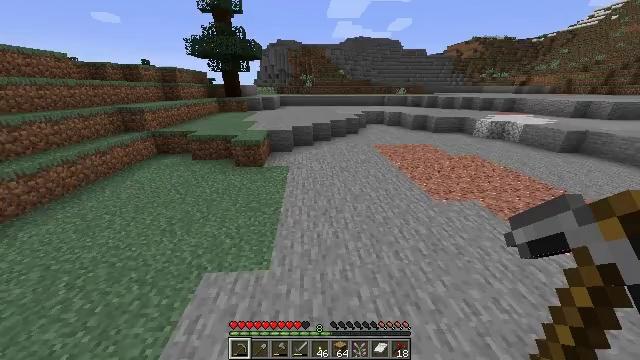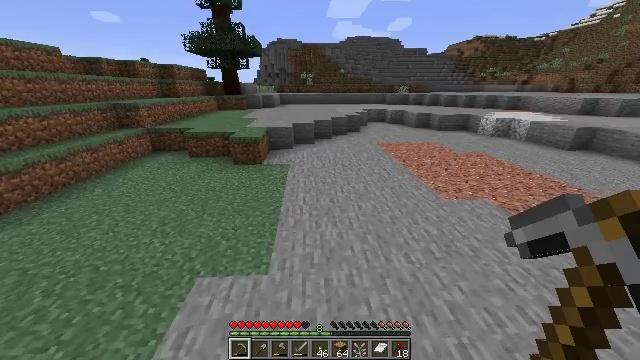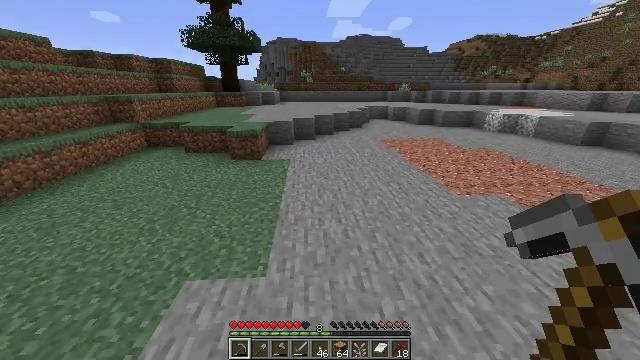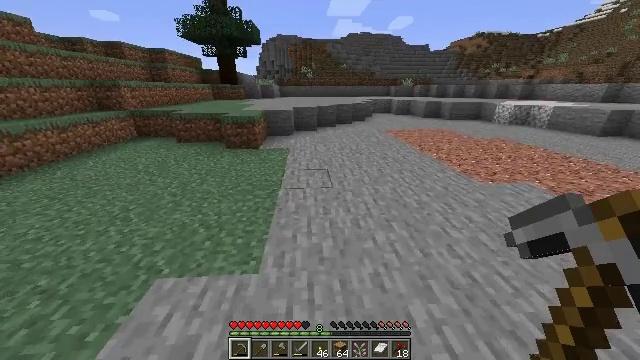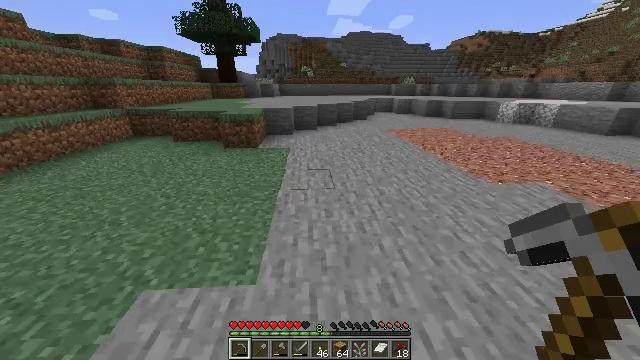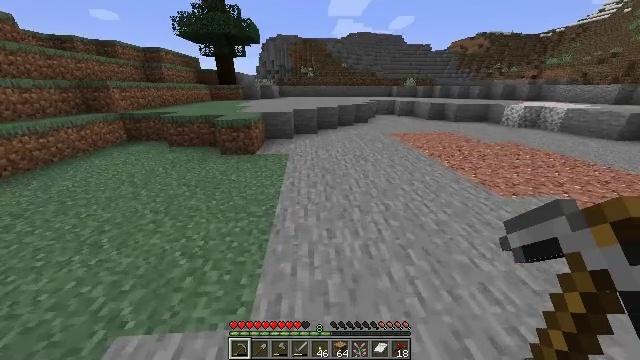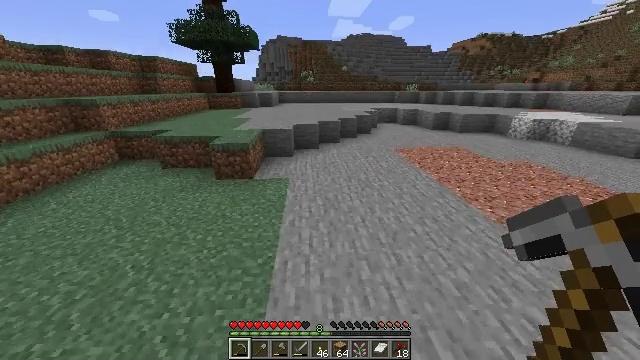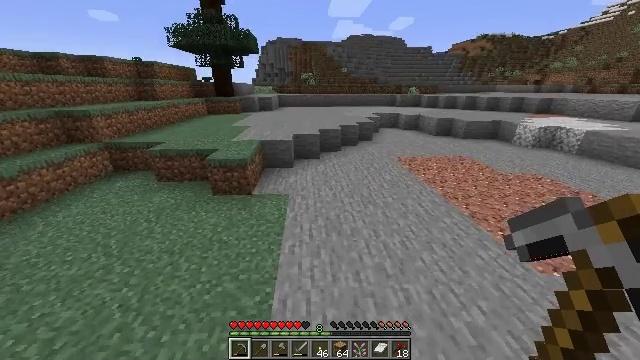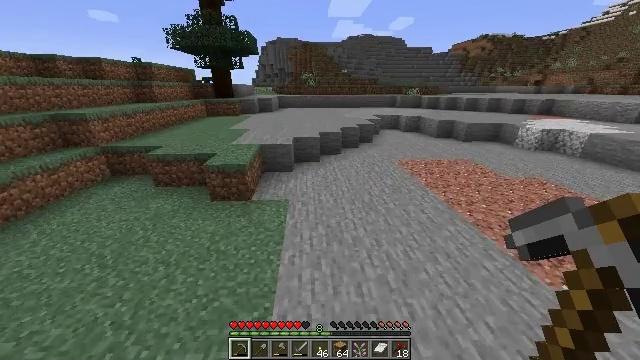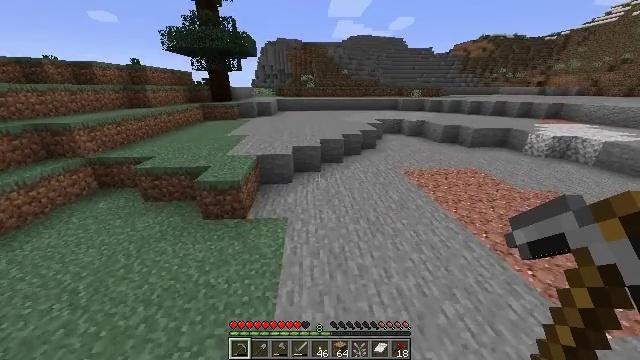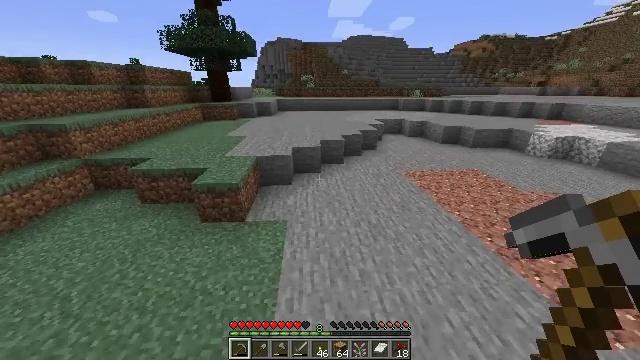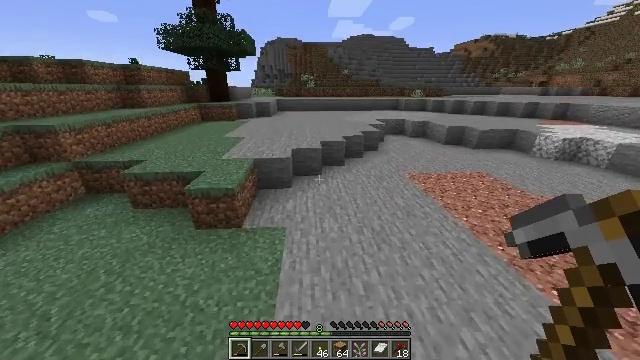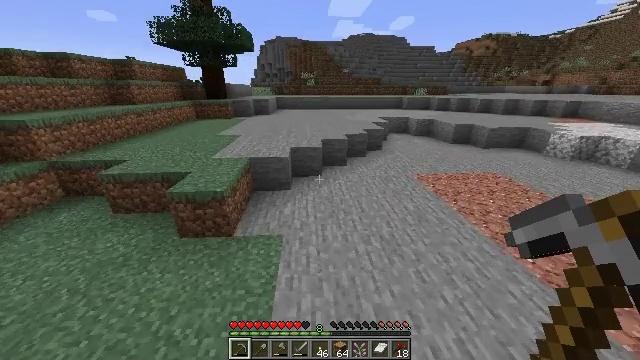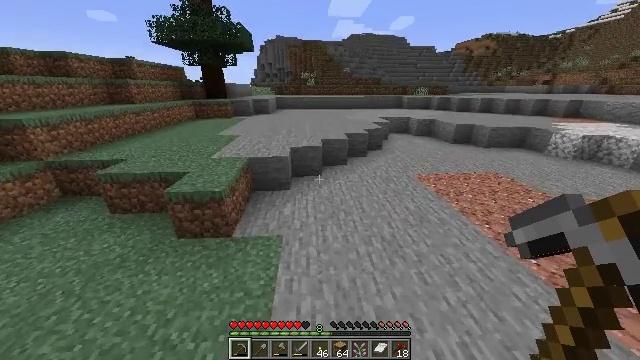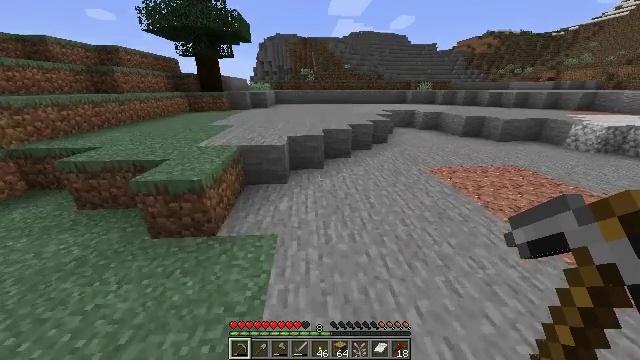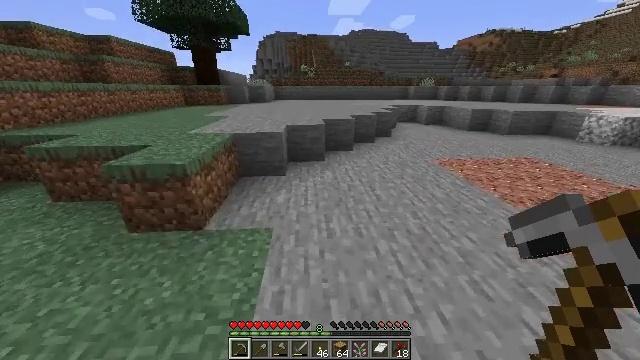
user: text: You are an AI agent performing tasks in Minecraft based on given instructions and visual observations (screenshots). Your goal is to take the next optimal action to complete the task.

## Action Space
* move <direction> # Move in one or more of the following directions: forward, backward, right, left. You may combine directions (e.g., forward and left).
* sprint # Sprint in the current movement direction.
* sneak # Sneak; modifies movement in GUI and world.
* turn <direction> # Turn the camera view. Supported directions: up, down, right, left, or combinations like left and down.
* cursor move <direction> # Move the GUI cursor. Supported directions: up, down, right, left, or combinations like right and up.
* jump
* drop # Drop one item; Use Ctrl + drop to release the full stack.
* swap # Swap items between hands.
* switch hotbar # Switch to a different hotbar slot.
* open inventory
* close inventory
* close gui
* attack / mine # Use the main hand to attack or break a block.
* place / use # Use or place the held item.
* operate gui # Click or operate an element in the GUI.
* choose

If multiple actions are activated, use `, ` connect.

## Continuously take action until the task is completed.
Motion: motion action
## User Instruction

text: Harvest sweet berries by mining the bush.
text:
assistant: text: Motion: move forward, sprint, jump
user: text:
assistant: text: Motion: move forward, sprint, jump
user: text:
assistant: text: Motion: move forward, sprint, jump
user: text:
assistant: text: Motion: move forward, sprint, jump
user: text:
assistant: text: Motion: move forward, sprint, jump
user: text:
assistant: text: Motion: move forward, sprint, jump
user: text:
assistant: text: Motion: move forward, sprint, jump
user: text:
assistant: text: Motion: move forward, sprint, jump
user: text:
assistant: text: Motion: move forward, sprint, jump
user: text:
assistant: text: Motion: move forward, sprint, jump
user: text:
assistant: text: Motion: move forward, sprint, jump
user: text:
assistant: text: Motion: move forward, sprint, jump
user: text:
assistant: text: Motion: move forward, sprint, jump
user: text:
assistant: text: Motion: move forward, sprint, jump
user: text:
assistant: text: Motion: move forward, sprint, jump
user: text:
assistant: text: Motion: move forward, sprint, jump
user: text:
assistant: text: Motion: move forward, sprint, jump
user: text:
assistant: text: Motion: move forward, sprint, jump
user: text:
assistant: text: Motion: move forward, sprint, jump
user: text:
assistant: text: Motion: move forward, sprint, jump
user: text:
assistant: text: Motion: move forward, sprint
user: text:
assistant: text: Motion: move forward, sprint
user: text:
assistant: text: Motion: move forward, sprint
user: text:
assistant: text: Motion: move forward, sprint
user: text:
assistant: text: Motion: move forward and move right, sprint
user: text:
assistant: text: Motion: move forward and move right, sprint
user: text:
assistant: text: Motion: move forward and move right, sprint
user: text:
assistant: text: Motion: move forward and move right, sprint
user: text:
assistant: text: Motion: move forward and move right, sprint, jump
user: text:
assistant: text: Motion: move forward and move right, sprint, jump